Question: I'm trying to write some CSS to make a Drupal node edit form look nicer. Basically I want the form elements to all be floated to the left. At the moment I am just applying some simple CSS to the form element ids:
'''
.node-complaint-form .form-item-title,
.node-complaint-form #edit-field-date-of-complaint,
.node-complaint-form #edit-field-mfaa-class,
.node-complaint-form #edit-field-loan-writer-staff-member,
.node-complaint-form #edit-field-product-of-service-provide,
.node-complaint-form #edit-field-date-of-events-leading-to- {
float: left;
width: 240px;
margin: 0 20px 0 0;
}
'''
This looks fine until the browser window is resized, at which point this happens:

You can see that "product of service provided" and "date of events leading to complaint" have wrapped around in a weird way. I want them to go all the way to the left, but I can't figure out why they're not doing it.
Here is a <URL> of what I'm trying to achieve. You can see when you resize the window with the fields in it, they all wrap next to each other correctly.
How can I achieve this in Drupal using (preferably) only CSS.
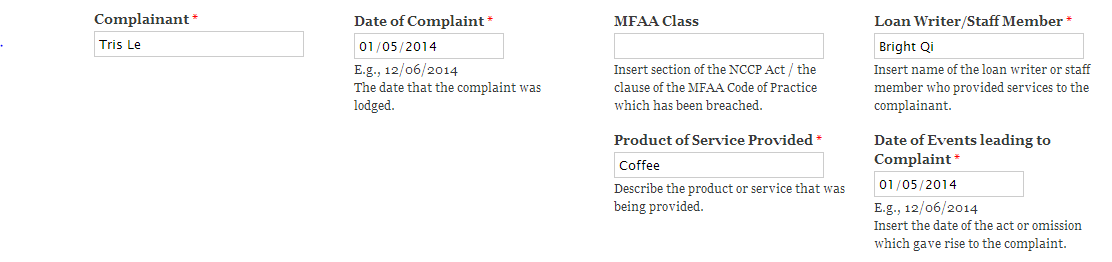
Answer: To achieve this in pure css, here are two options.
1 As mentioned by @xec in comments, assign an arbitrary common height to all the elements
2 Since you already have established fixed widths, you can use a combination of media queries and nth-child selectors to specify a clearing pattern for various widths. For example:
'''
@media (max-width: 680px) {
label:nth-child(3n) { clear: left; }
}
'''
<URL>